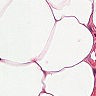
Metastatic tissue present: no